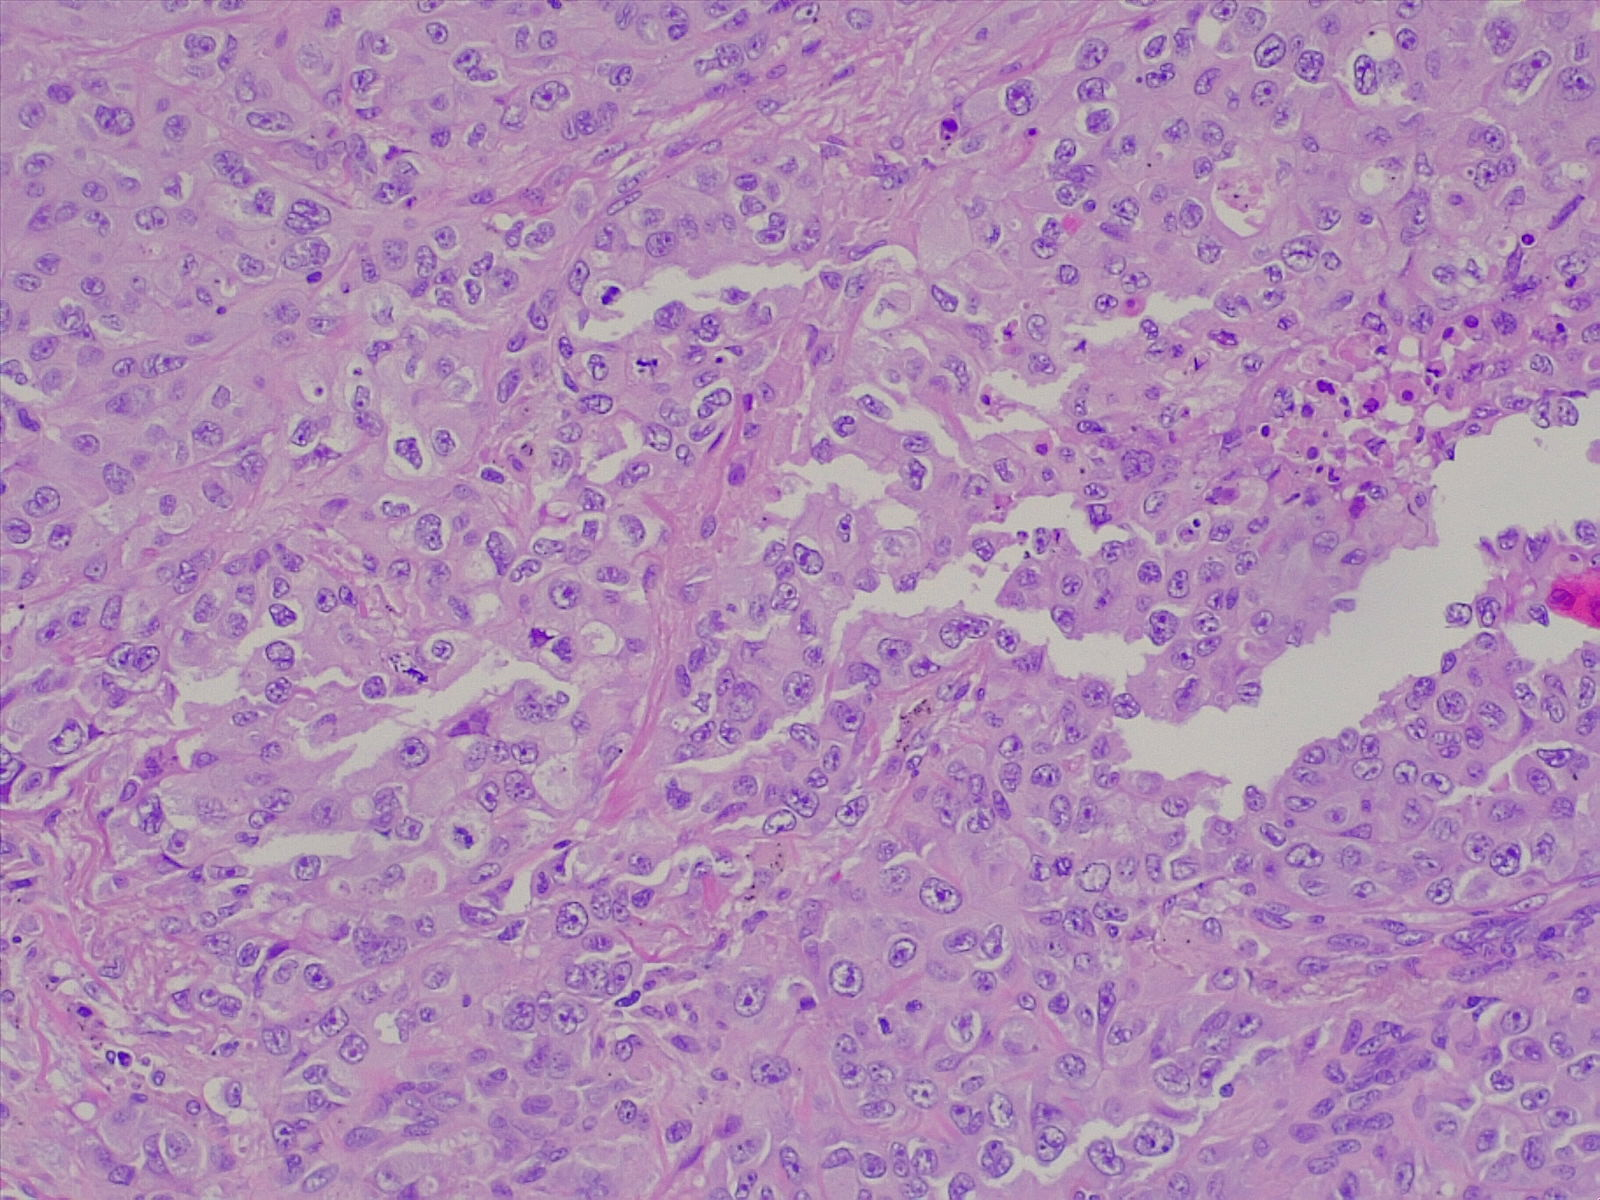
Label: lung adenocarcinoma, poorly differentiated